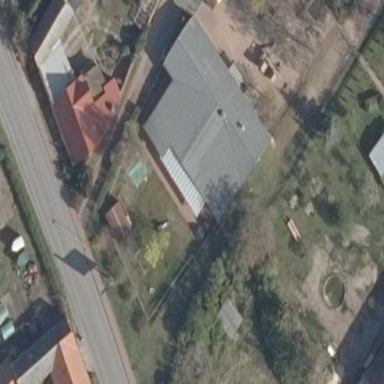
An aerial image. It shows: Kindergarten building.